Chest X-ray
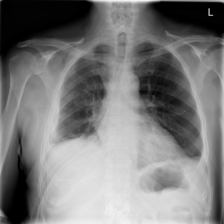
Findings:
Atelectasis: negative
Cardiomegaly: positive
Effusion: positive
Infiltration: negative
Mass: negative
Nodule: negative
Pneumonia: negative
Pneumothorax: positive
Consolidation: negative
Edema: negative
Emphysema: positive
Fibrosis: negative
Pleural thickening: negative
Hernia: negative